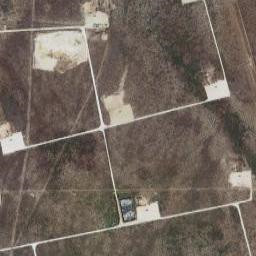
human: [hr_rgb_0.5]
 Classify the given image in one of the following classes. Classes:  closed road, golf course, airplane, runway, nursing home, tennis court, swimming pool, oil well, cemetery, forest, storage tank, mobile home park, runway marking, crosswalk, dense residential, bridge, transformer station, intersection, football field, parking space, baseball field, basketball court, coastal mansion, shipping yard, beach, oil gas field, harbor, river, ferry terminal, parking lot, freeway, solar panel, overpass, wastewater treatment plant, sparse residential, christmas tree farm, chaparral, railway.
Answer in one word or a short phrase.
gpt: oil gas field